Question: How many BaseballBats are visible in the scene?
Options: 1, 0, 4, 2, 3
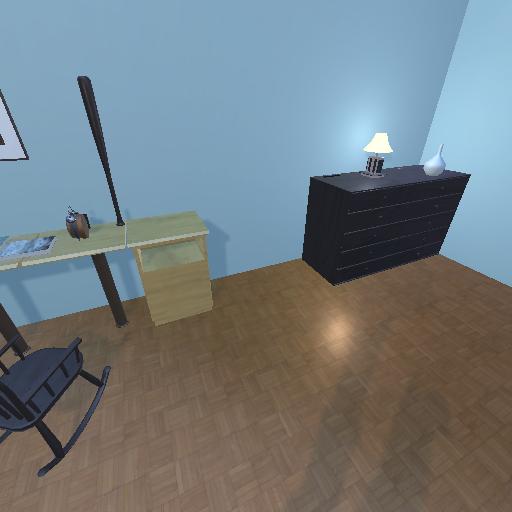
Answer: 1